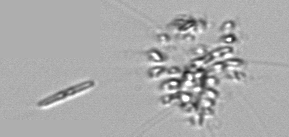
Label: Chaetoceros_didymus_TAG_external_flagellate